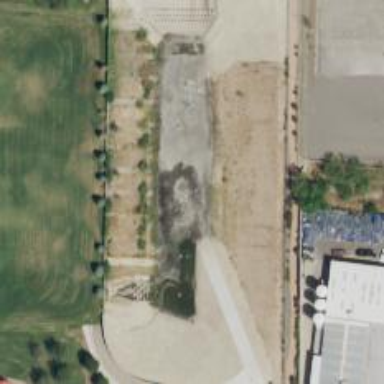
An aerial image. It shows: Retention basin filled with water.